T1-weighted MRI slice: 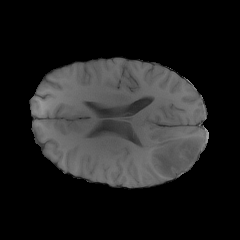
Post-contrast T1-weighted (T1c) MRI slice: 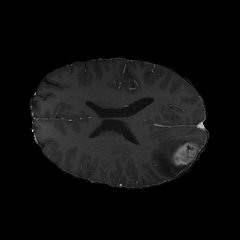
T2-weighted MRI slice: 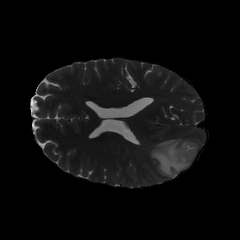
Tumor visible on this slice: yes